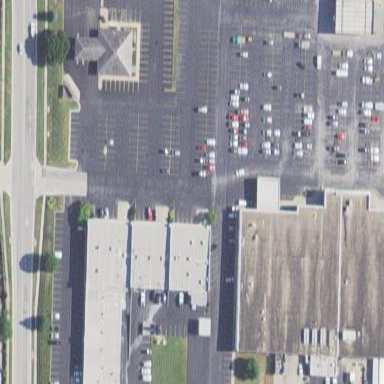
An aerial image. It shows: Parking space.